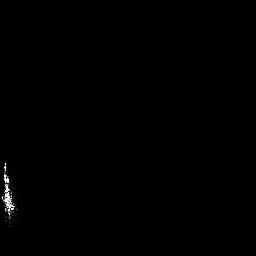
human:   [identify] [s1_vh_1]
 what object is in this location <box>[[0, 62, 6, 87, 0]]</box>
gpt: <ref>1 medium ship at the bottom left</ref>